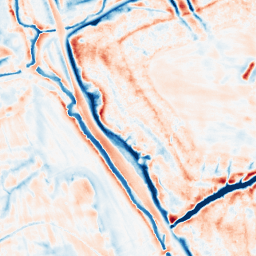
Category: edge_preserving
Decomposition family: bilateral
Decomposition parameters: d: 21
sigma_color: 50
sigma_space: 150
Upsampling method: cubic_mitchell
Upsampling parameters: scale: 4
Upsampling scale: 4